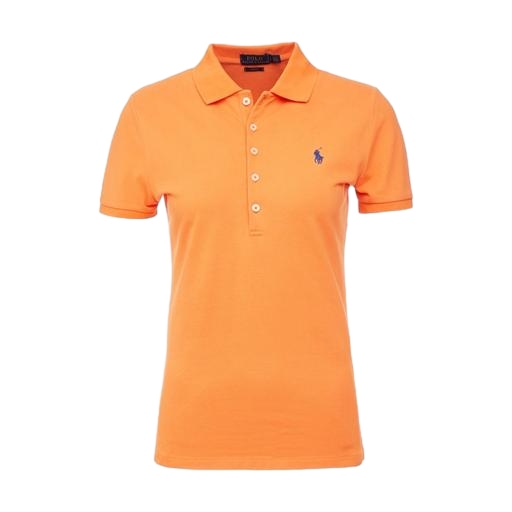
orange classic-fit polo shirt, skinny-fit polo shirt, skinny-fit stretch polo shirt, white background